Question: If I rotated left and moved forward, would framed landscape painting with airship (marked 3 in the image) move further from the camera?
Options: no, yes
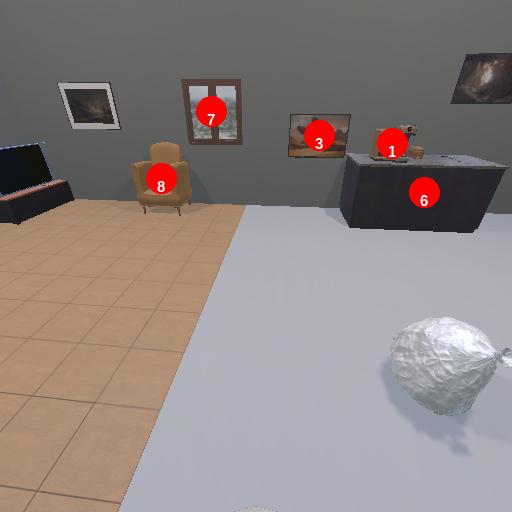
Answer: no